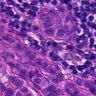
Metastatic tissue present: yes